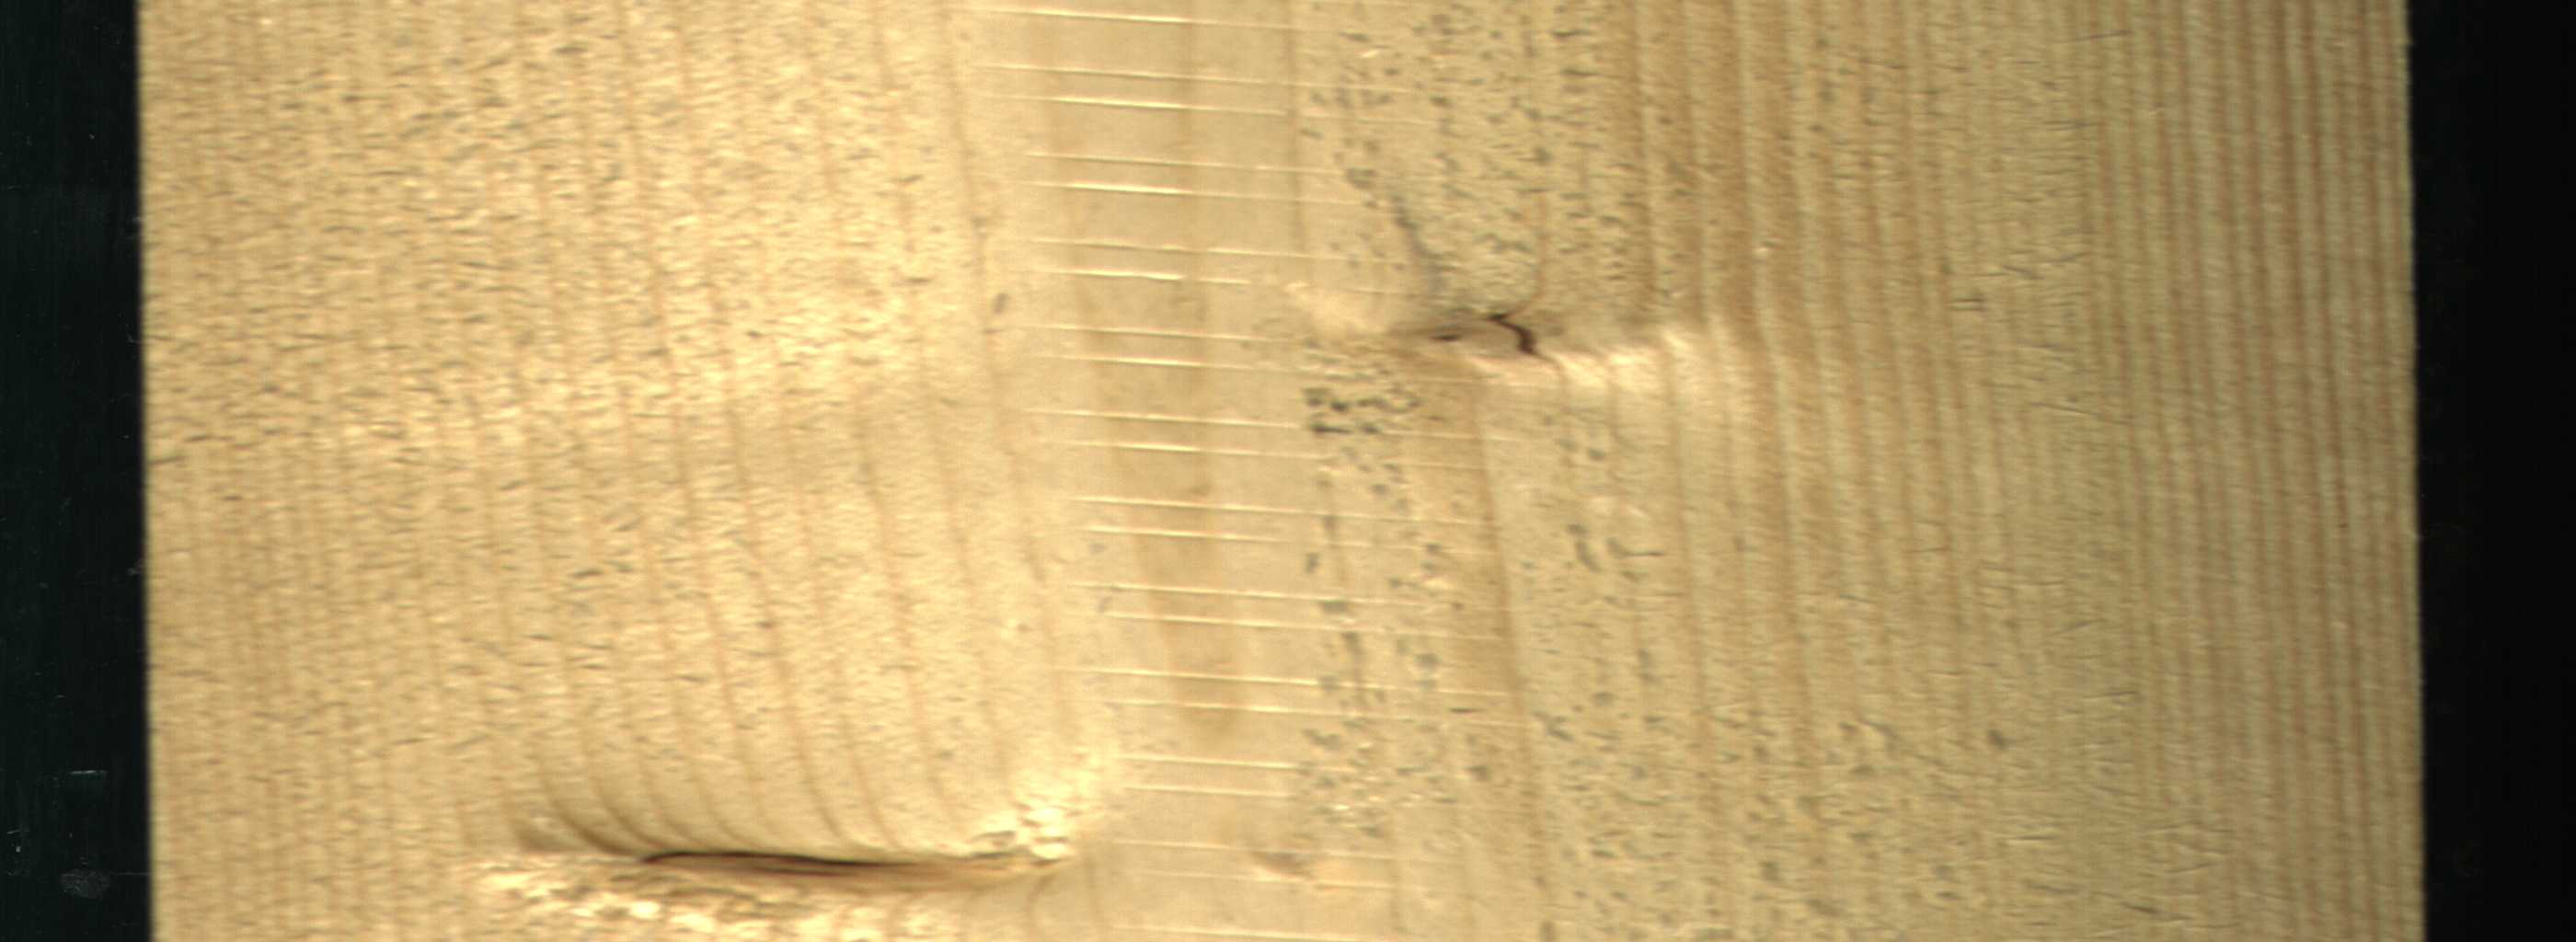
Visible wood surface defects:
Live_Knot
Live_Knot